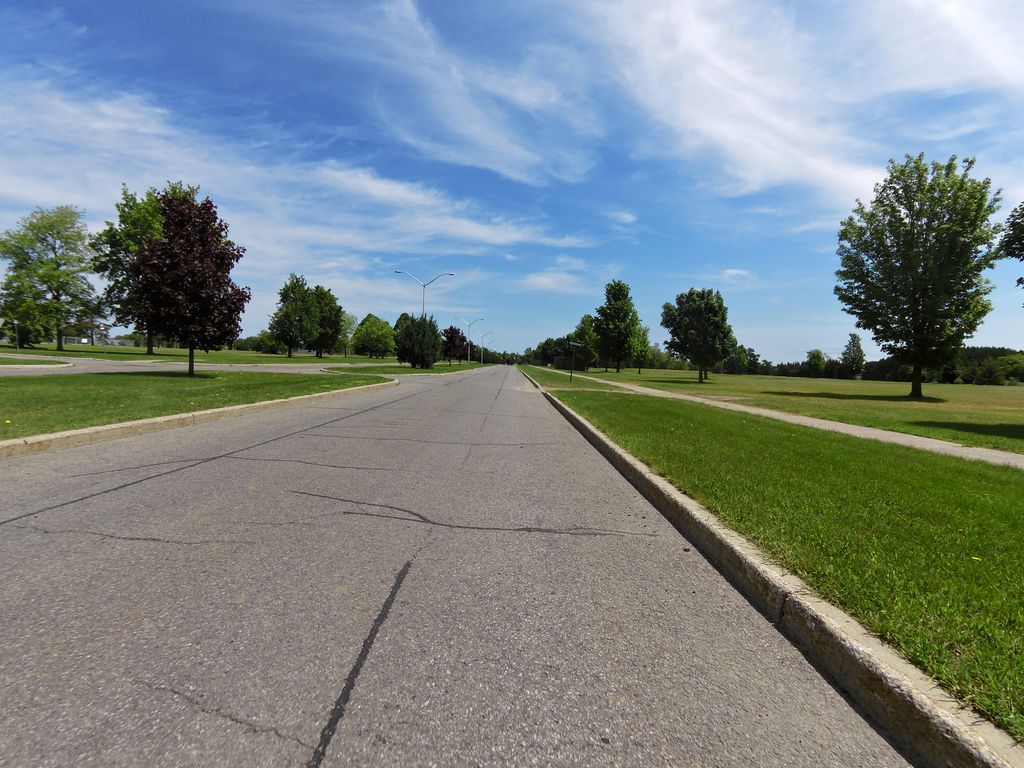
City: ottawa-gatineau